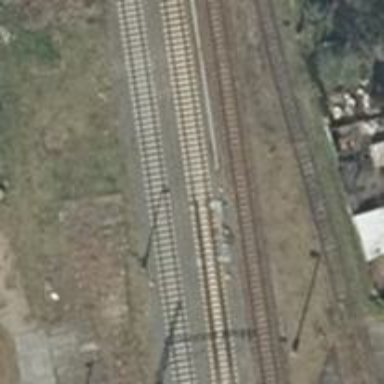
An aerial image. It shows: Railway switch.